Field crop: maize
Growth stage: 2
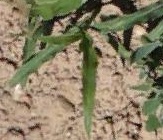
Species: maize